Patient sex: M
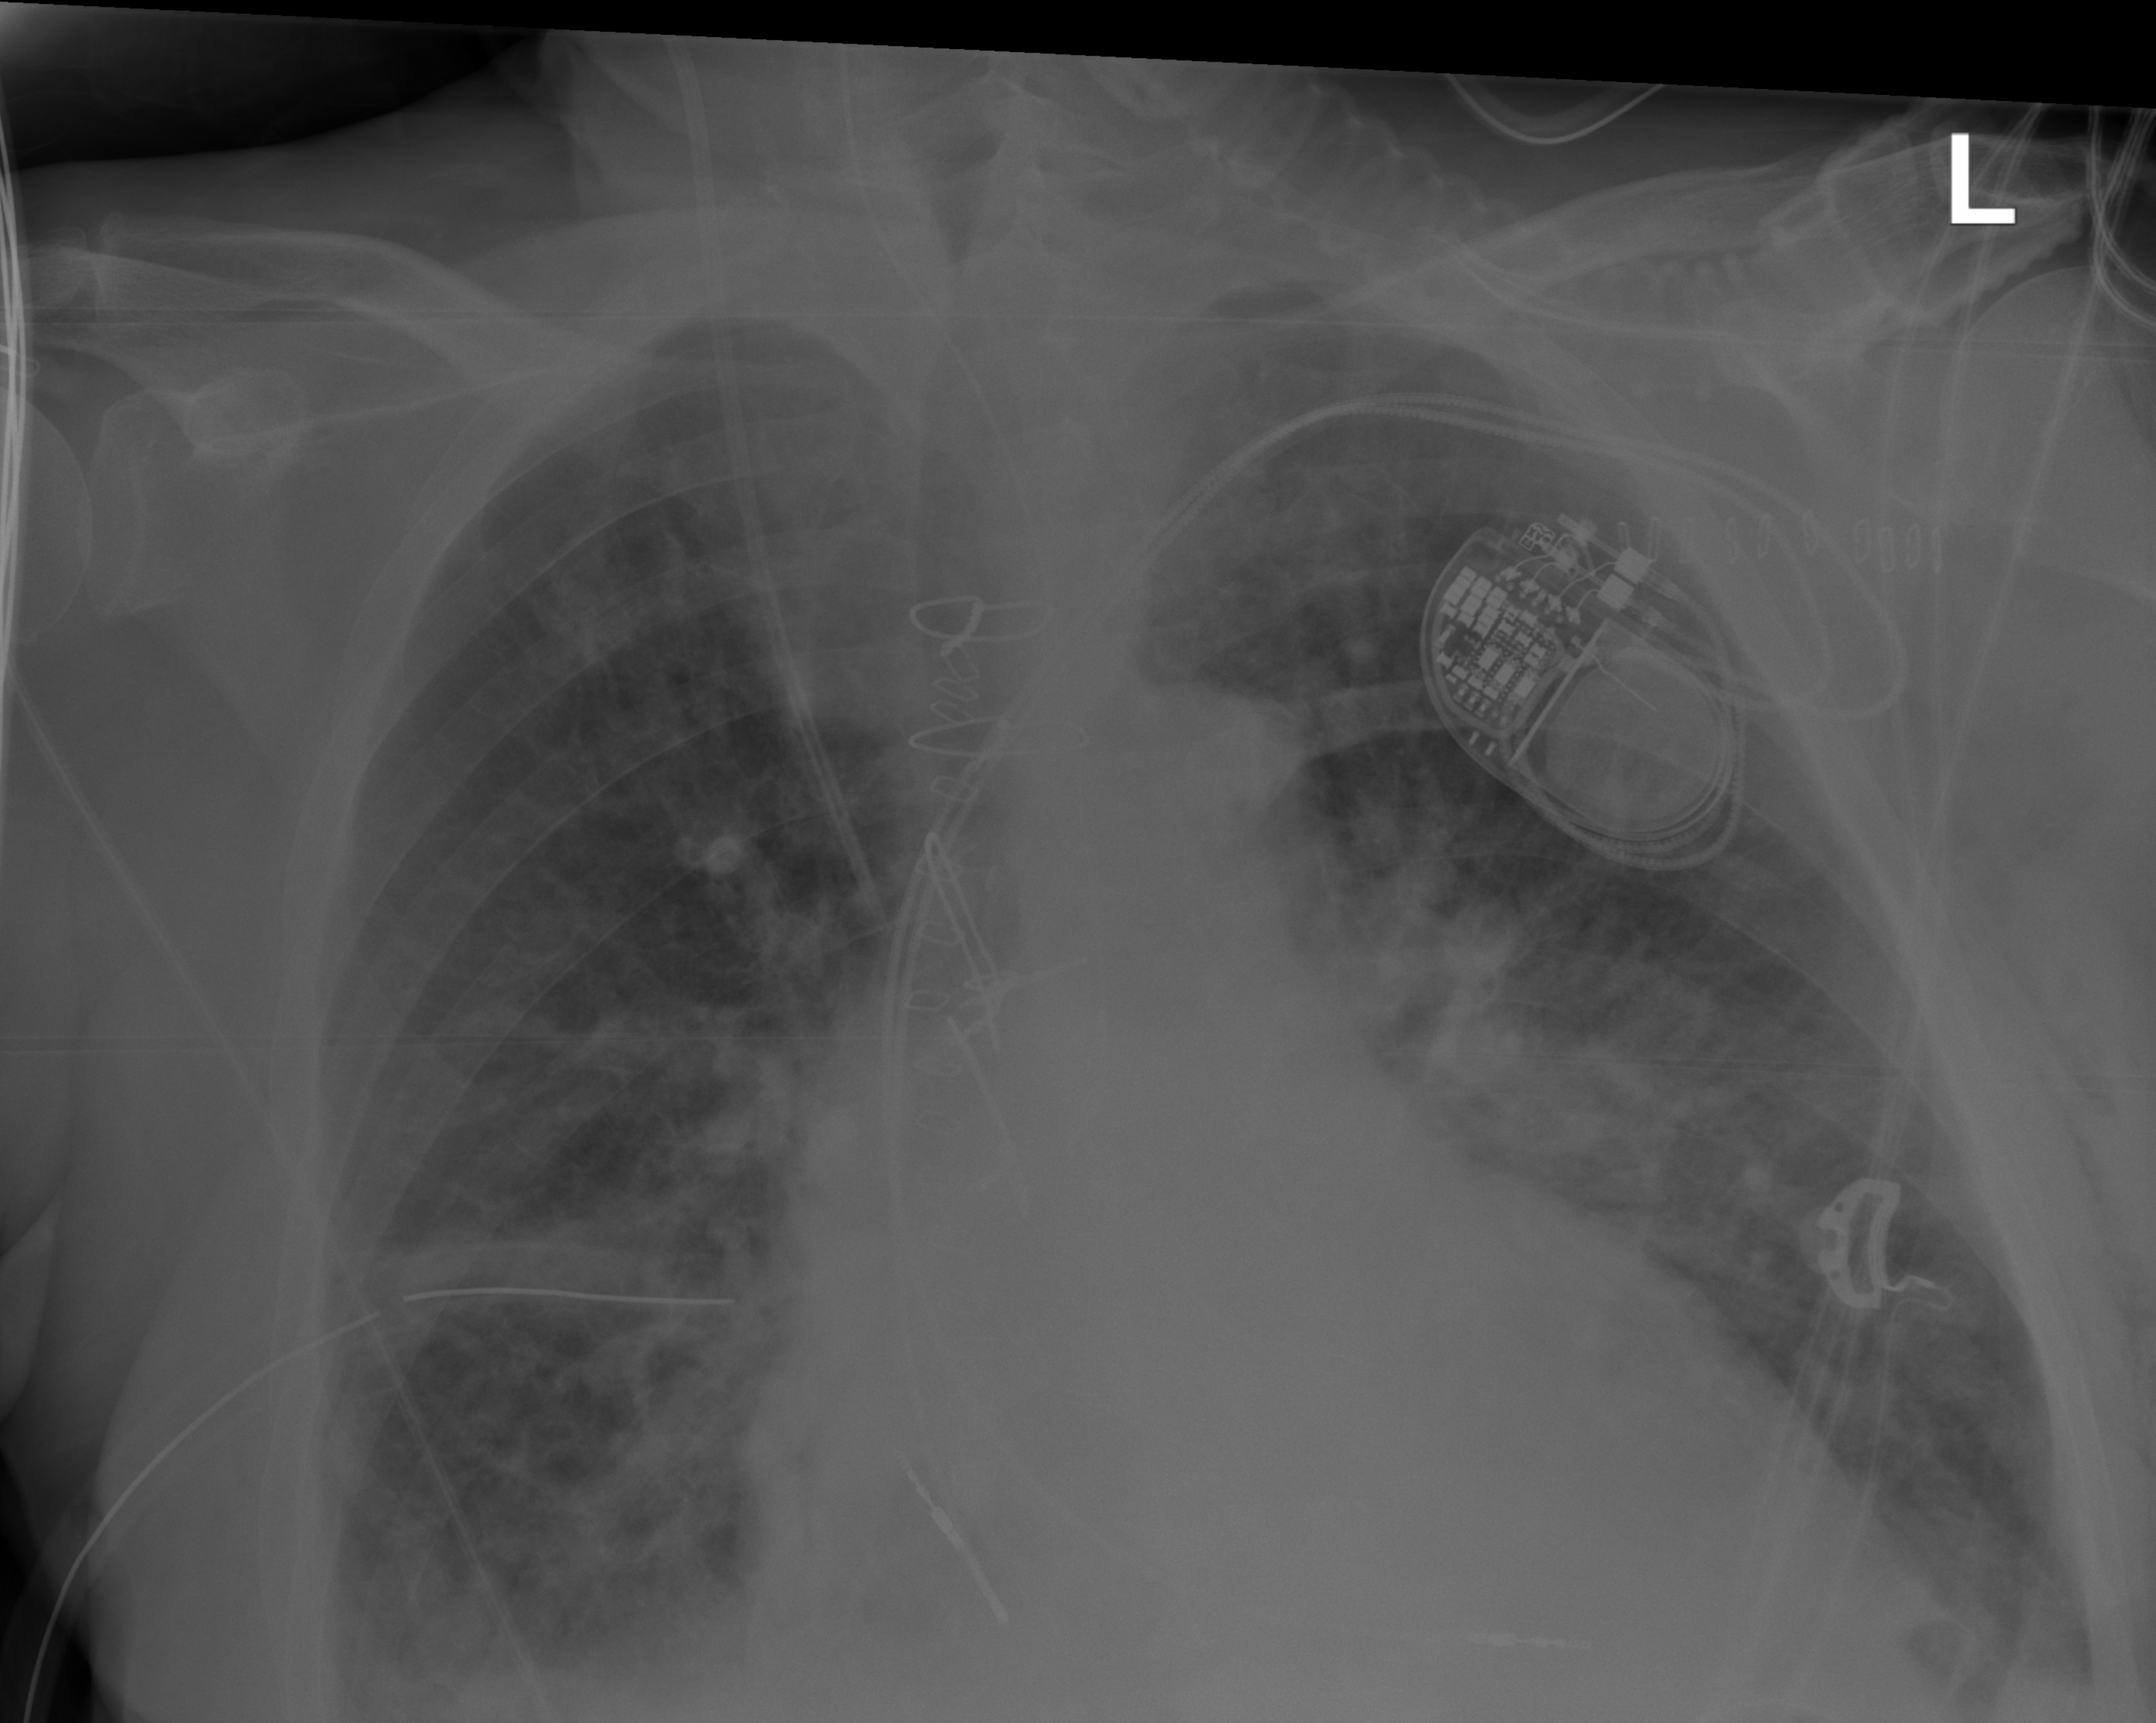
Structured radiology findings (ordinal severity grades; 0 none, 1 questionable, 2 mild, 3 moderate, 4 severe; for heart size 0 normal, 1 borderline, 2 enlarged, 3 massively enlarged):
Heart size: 2
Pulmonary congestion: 2
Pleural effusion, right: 2
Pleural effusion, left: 2
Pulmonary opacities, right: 2
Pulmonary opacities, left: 2
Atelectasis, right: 2
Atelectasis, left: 2